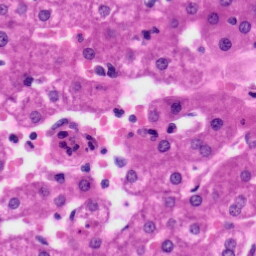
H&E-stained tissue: Liver